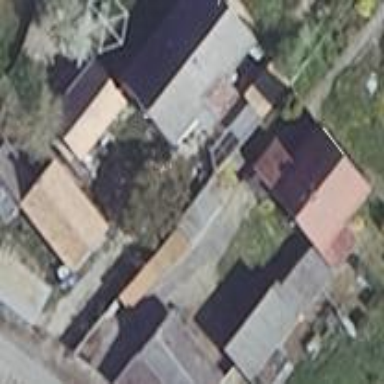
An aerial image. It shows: Simple house.